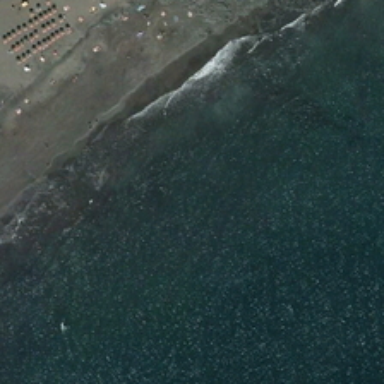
There are many people here on the beach .